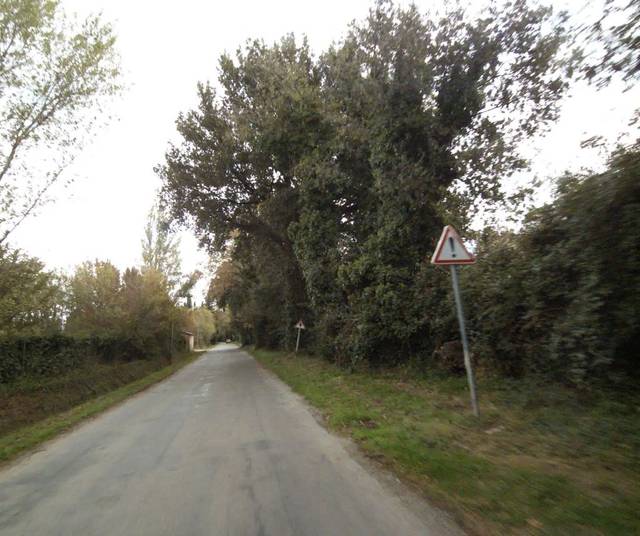
Region: France
Coordinates: 42.565, 3.03